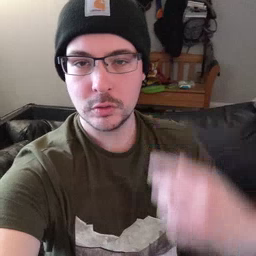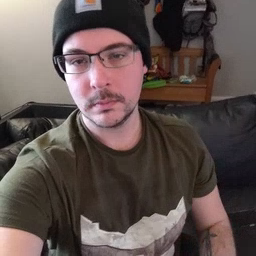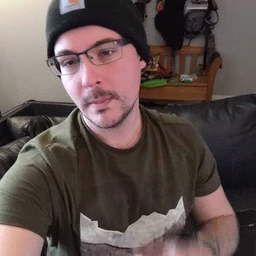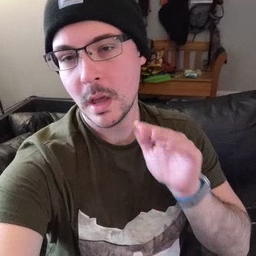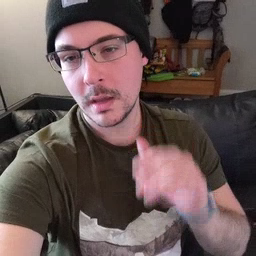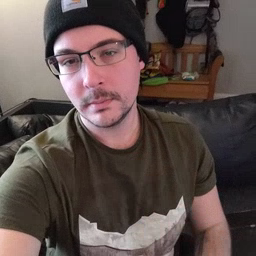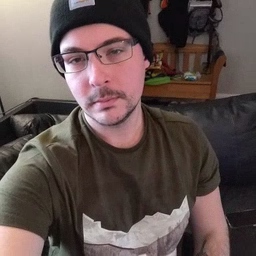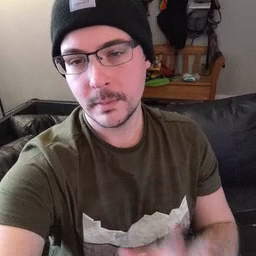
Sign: bye